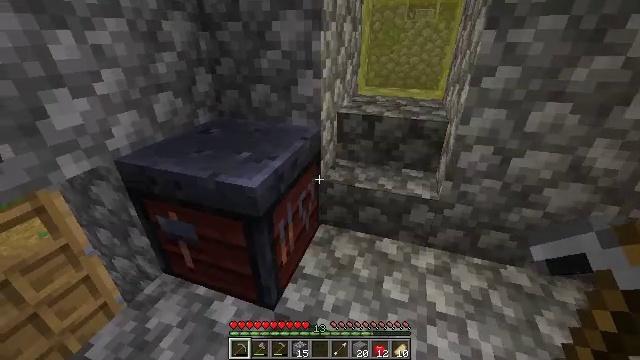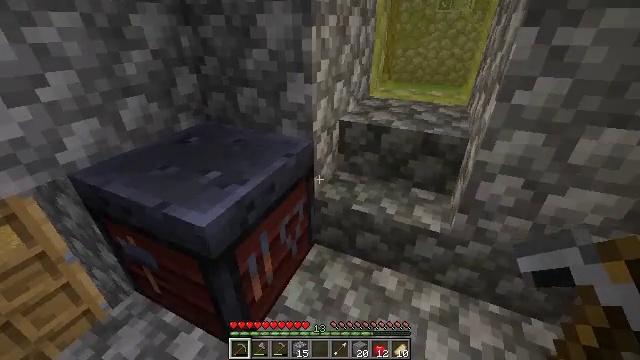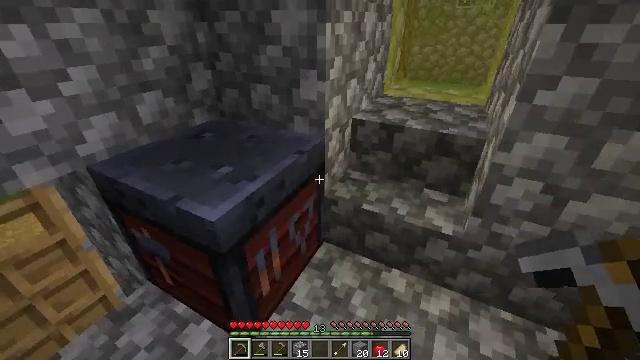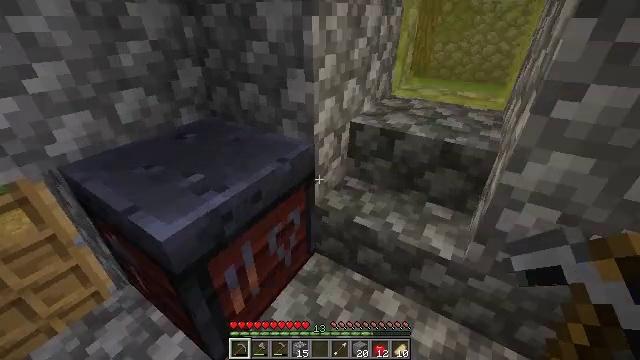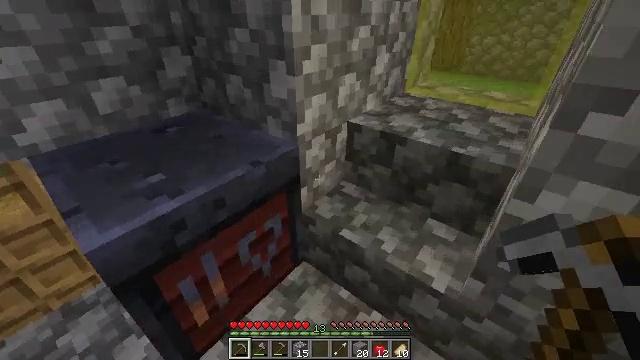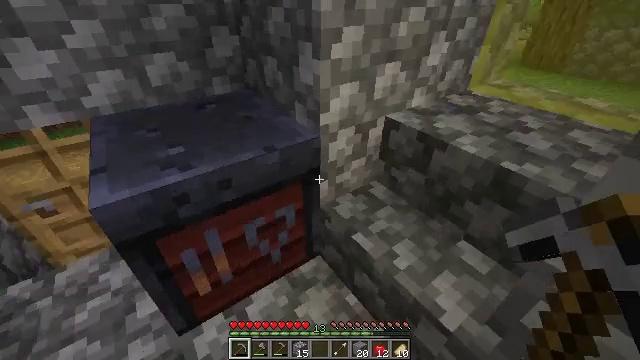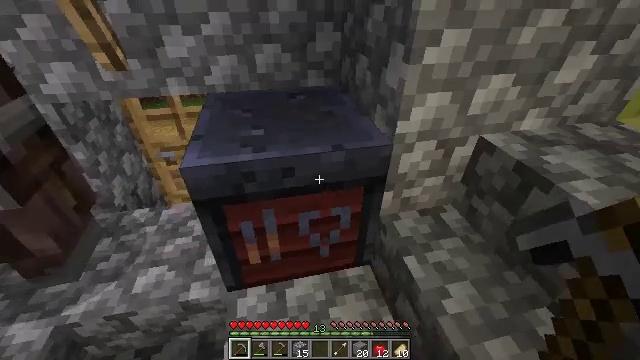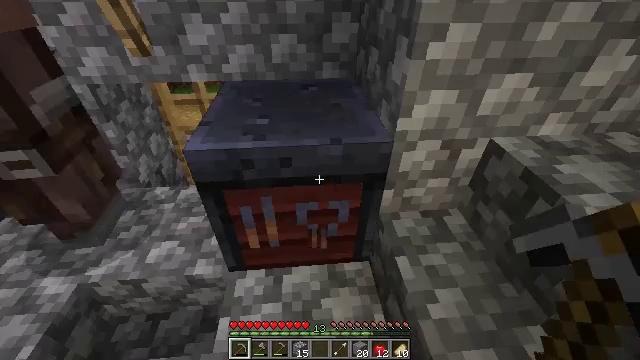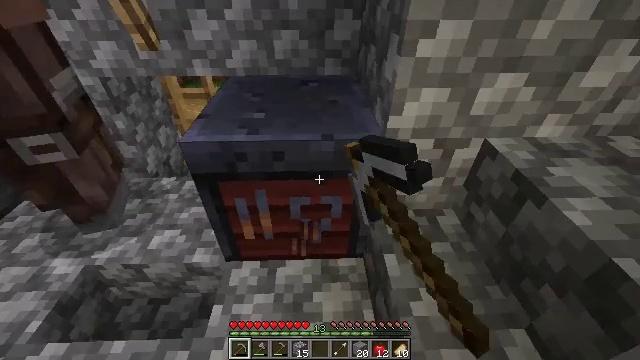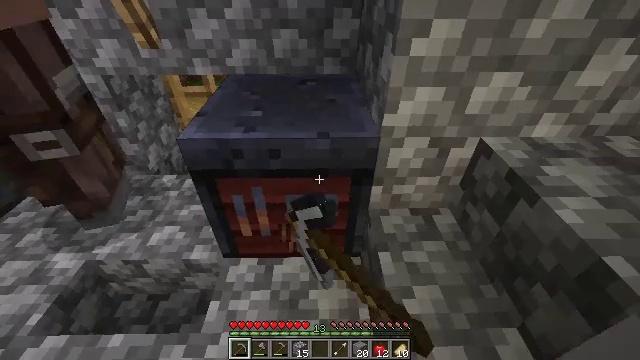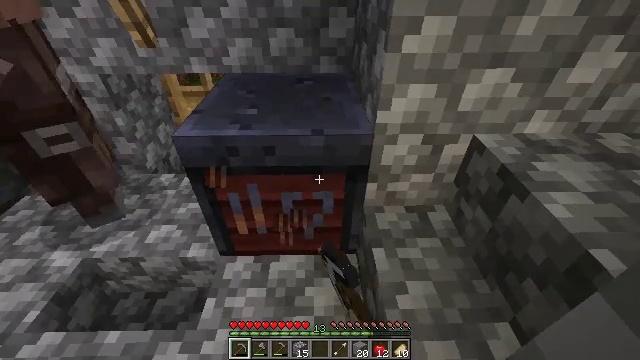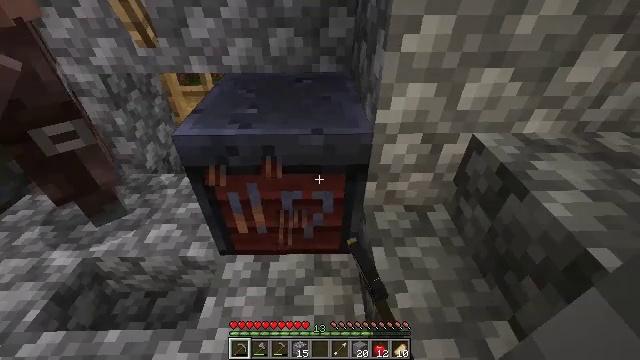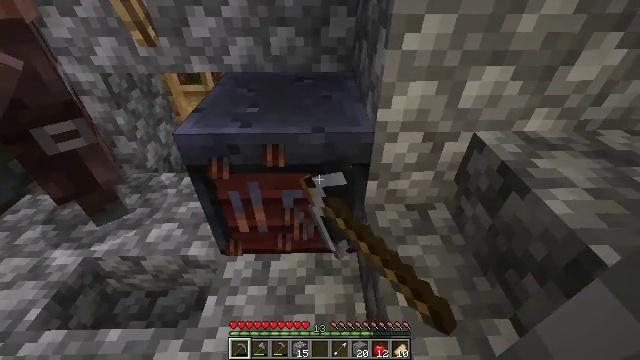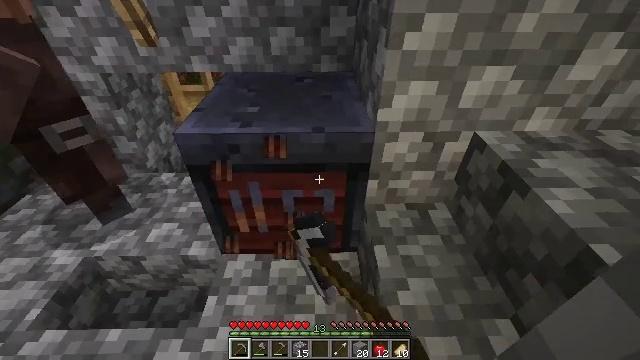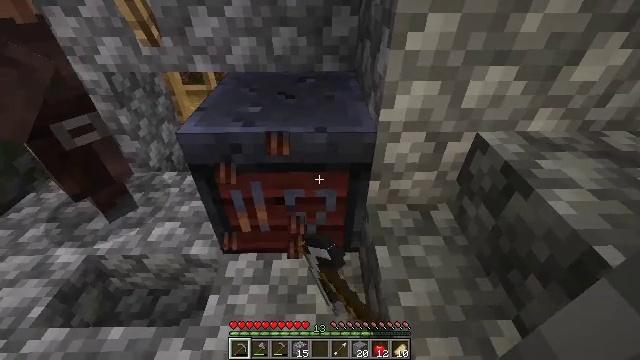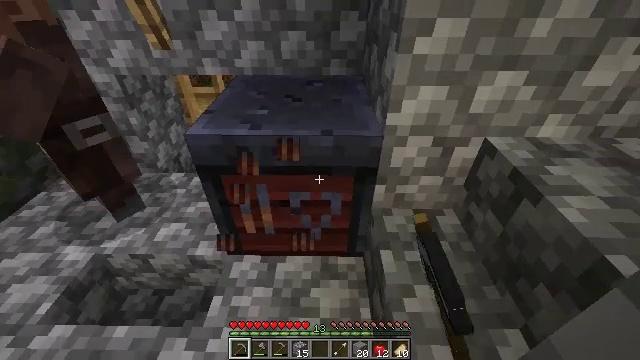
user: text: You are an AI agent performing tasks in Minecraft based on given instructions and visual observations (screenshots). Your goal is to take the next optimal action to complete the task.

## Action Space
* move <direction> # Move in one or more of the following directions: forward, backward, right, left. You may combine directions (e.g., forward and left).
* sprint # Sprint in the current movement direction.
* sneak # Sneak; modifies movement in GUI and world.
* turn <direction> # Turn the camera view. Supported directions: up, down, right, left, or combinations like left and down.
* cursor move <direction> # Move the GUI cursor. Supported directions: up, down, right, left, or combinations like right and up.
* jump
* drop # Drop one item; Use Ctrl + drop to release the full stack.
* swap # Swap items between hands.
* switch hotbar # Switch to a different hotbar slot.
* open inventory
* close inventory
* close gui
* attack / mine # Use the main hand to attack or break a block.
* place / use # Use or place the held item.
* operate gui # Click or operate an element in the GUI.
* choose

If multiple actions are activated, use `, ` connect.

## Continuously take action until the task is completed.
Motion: motion action
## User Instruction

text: Break the smithing table to move it.
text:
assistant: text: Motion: move forward and move right, turn left and down
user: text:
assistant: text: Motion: move forward and move right, turn left
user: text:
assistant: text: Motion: move forward and move right, turn left
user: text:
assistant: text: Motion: move forward and move right, turn left and down
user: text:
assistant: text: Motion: move right, turn left and down
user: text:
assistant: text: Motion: move right, turn left
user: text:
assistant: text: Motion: turn left and down, attack / mine
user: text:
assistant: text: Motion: turn left, attack / mine
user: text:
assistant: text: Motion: attack / mine
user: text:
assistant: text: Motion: attack / mine
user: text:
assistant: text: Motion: attack / mine
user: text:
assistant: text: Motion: attack / mine
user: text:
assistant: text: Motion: attack / mine
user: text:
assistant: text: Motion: attack / mine
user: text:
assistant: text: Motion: turn left, attack / mine
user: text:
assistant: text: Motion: turn left and up, attack / mine
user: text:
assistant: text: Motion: turn left and up, attack / mine
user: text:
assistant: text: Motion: attack / mine
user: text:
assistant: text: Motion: attack / mine
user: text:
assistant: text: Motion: attack / mine
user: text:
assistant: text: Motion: attack / mine
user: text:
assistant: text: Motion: attack / mine
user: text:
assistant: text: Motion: attack / mine
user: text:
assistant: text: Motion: no_op
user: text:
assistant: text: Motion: no_op
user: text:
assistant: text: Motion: no_op
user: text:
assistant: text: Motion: no_op
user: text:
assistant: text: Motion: no_op
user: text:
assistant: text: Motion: no_op
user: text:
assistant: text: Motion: turn left and up